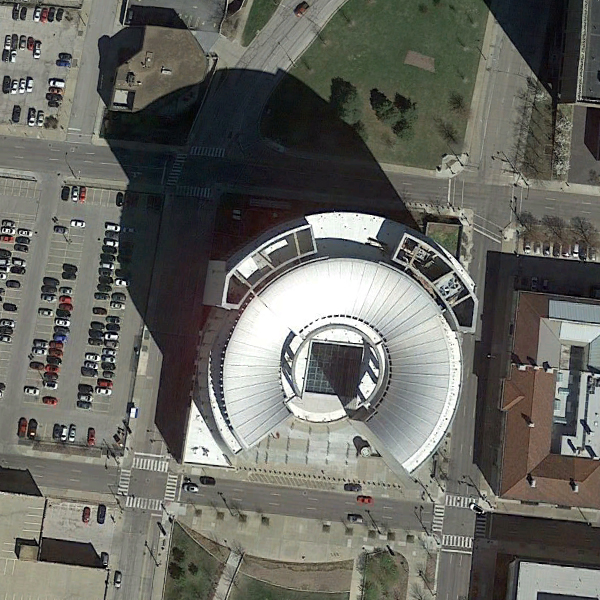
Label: Center